Question: The standard iOS weather app has a special scrolling UI behavior:
<URL>
There are various parts in the UI: the upper part (with the big 20), the middle (horizontal) bar, the lower part with the weekdays and the footer.
When you scroll up,
- - - -

I don't need all the details, just an idea of how the upper part could be realized, i.e. a component that collapses while scrolling, until it stays fixed at the top, with a minimum height.
Of course, I'd prefer a pure RN solution, which works both on iOS and Android.
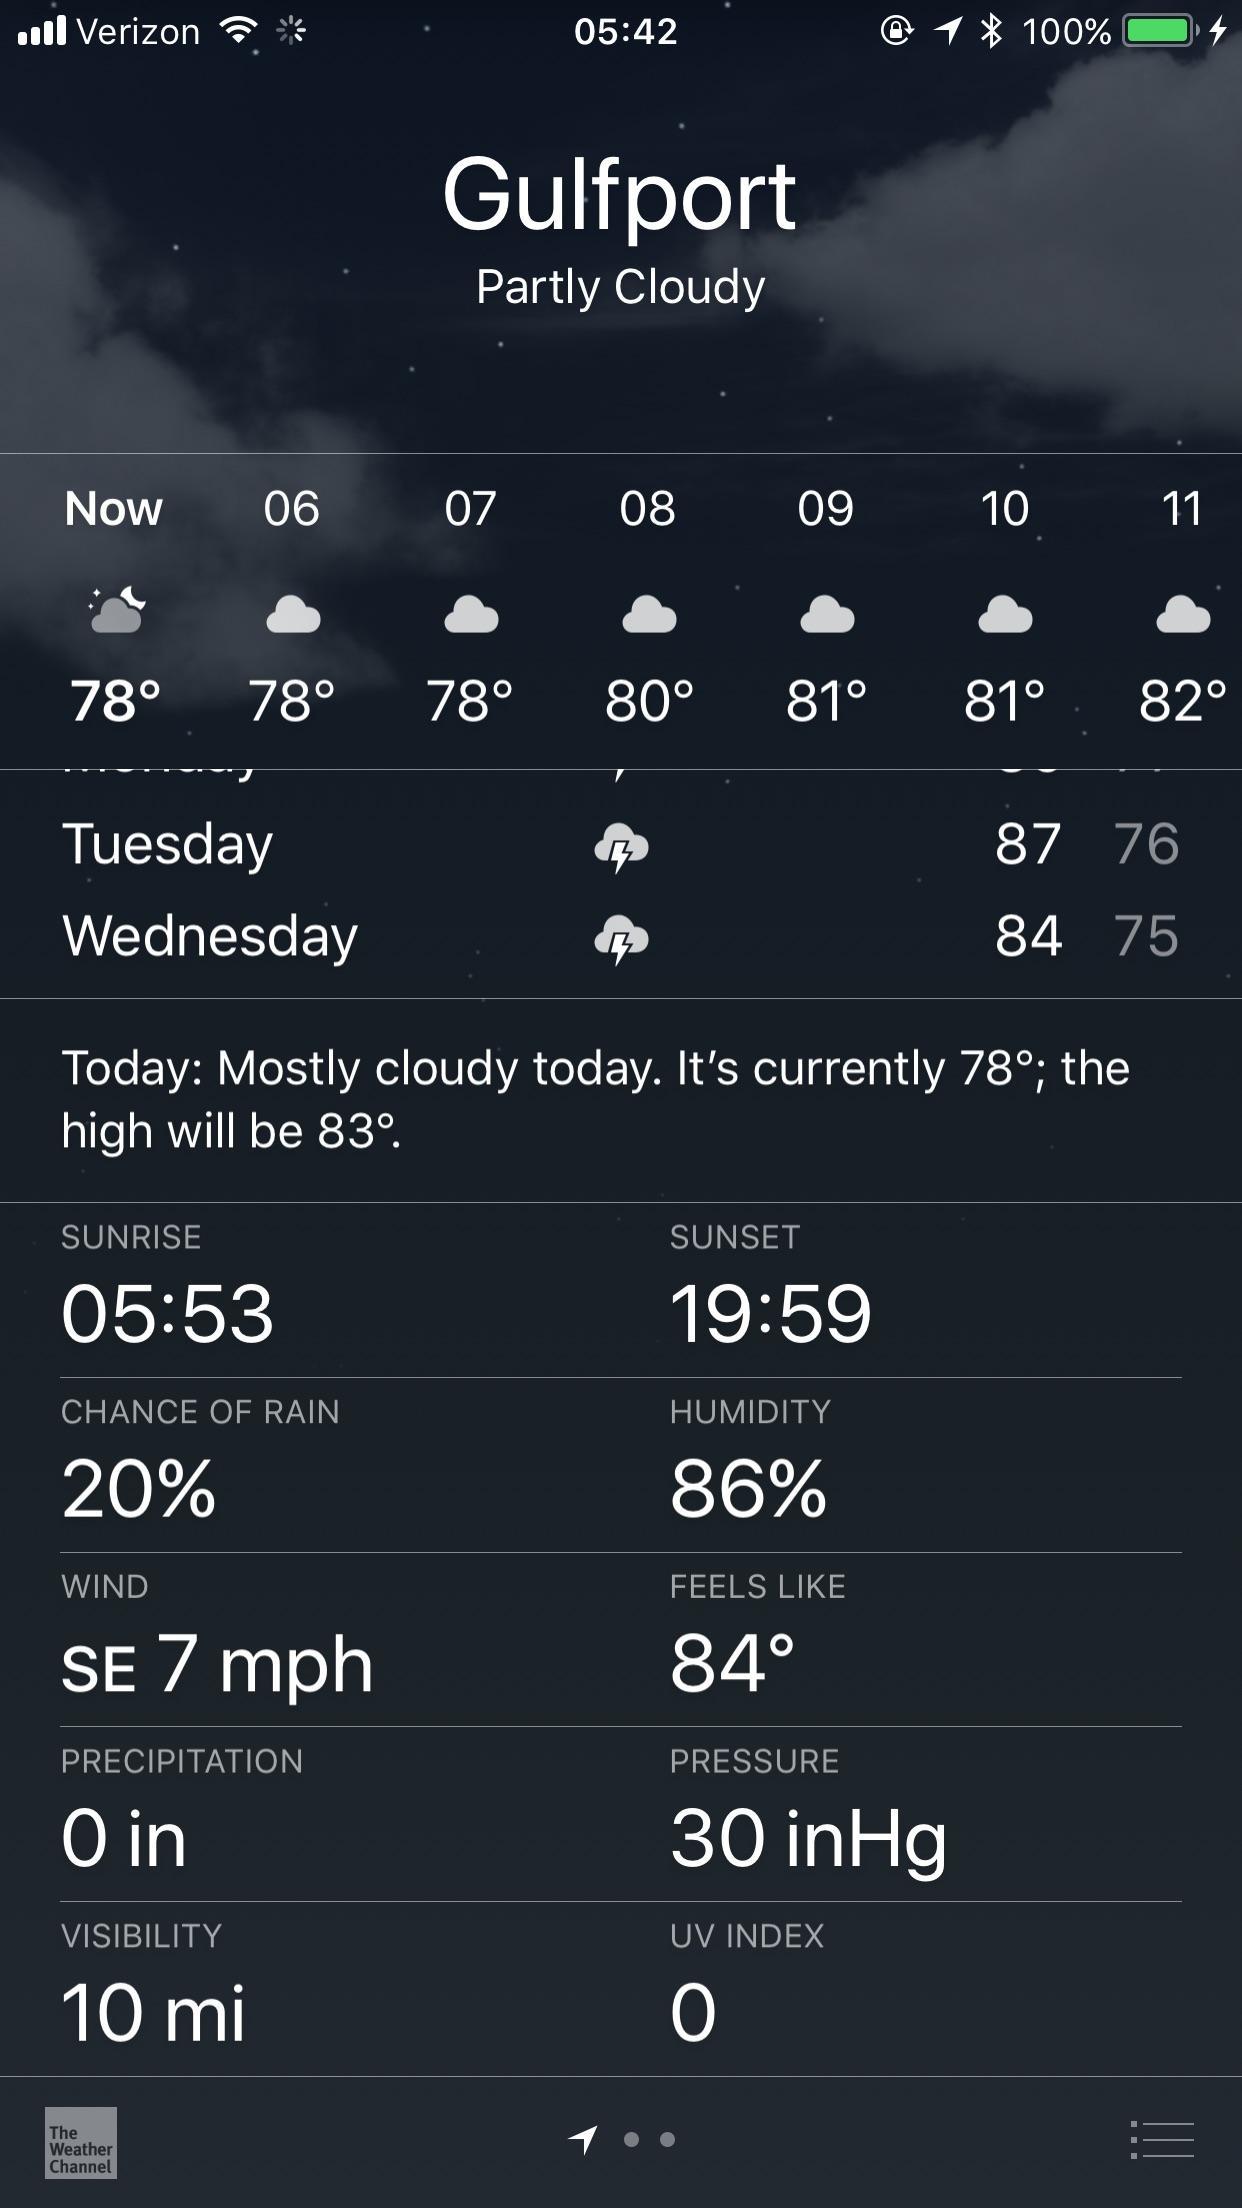
Answer: Found an example <URL>.
Only the part which really scrolls is inside a 'ScrollView', the collapsing part is not. Then you hook up on the 'ScrollView.onScroll' event and connect the 'contentOffset' property via 'Animated.event' and 'Animated.interpolate' to the height of the header:
'''
const HEADER_EXPANDED_HEIGHT = 300
const HEADER_COLLAPSED_HEIGHT = 60
export default class App extends Component {
constructor() {
super()
this.state = {
scrollY: new Animated.Value(0)
}
}
render() {
const headerHeight = this.state.scrollY.interpolate({
inputRange: [0, HEADER_EXPANDED_HEIGHT-HEADER_COLLAPSED_HEIGHT],
outputRange: [HEADER_EXPANDED_HEIGHT, HEADER_COLLAPSED_HEIGHT],
extrapolate: 'clamp'
})
return(
<View style={styles.container}>
<Animated.View style={{height: headerHeight}}/>
<ScrollView
contentContainerStyle={styles.scrollContainer}
onScroll={Animated.event(
[{ nativeEvent: {
contentOffset: {
y: this.state.scrollY
}
}
}])}
scrollEventThrottle={16}>
...
</ScrollView>
</View>
)
}
}
'''